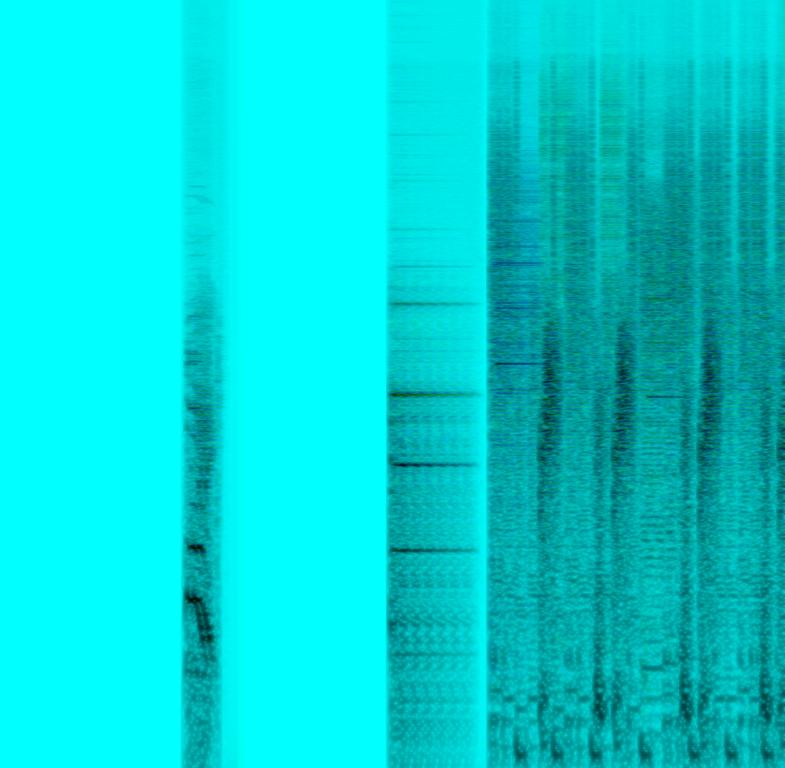
The song is an instrumental. The song is medium fast tempo with a techno drumming rhythm, keyboard harmony and  synth string pad tones. The song is inorganic and exciting. The audio quality is poor and vintage in quality.